Question: I want to show data where data is not in other tables.

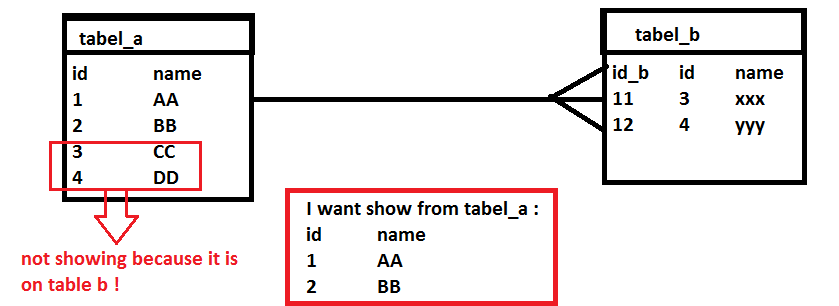
Answer: Use a sub query.
'''
SELECT a.*
FROM tabel_a a
WHERE a.id NOT IN (SELECT b.id FROM tabel_b b)
'''
Output
'''
id name
1 aa
2 bb
'''
SQL Fiddle: <URL>